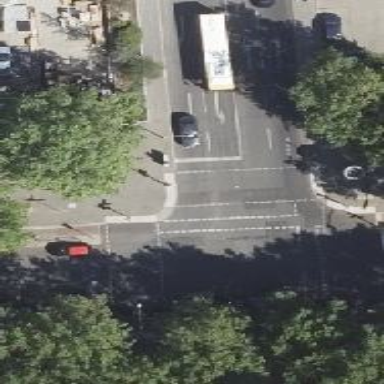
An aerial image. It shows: Crossing with traffic signals.